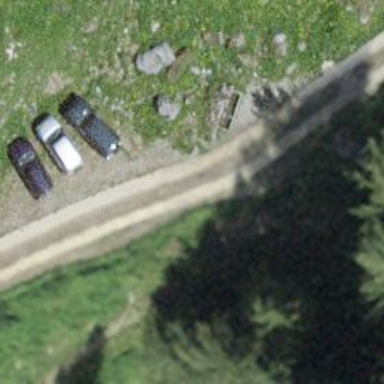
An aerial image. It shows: Forestry track with grade4 track type suitable for forestry vehicles.